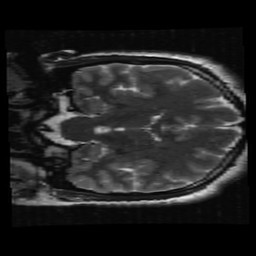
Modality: T2w
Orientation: coronal
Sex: male
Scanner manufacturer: ge
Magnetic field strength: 3 T
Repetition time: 5 s
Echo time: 0.1011 s